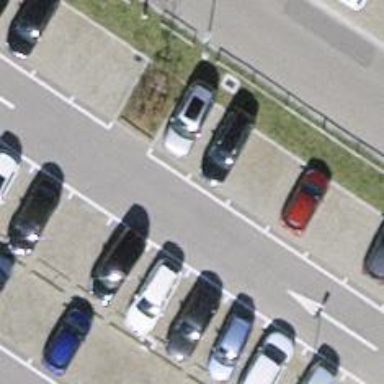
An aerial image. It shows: Charging station.